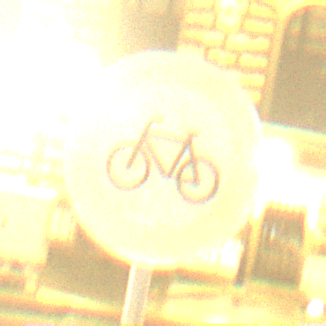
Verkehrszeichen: VerbotRadverkehr
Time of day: Night
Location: Outdoor (Urban)
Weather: Overcast
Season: NotSpecified
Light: Artificial